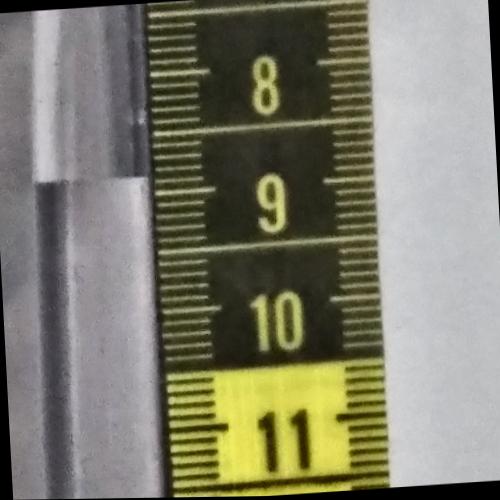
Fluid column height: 8.9 cm